Question: I am preparing a chart in Javascript.
I have an array element named
this groupedweek is derived from JSON data. Now i am having it in form of child arrays like this: 'groupedByWeek = Object { 1: Array[4], 2: Array[7], 3: Array[3] }'
screenshot of console is here:

Now i want to parse each of elements for graph, for the following code:
'''
function increment(){
var i = groupedByWeek[1];
barChart1.parse(i,"json");
for (; i <= groupedByWeek.length; i++){
barChart1.parse(i,"json");
}
}
'''
and
'''
<input type="button" onClick="increment()" value="Next"/>
'''
but this is not working!
Infact nothing is working out inside 'for loop' while i am doing 'console.log()'
If i am doing like this then it's working for 1st elemnt only!!:
'''
var i = groupedByWeek[1];
barChart1.parse(i,"json");
'''
please give me a hint how to work it out!
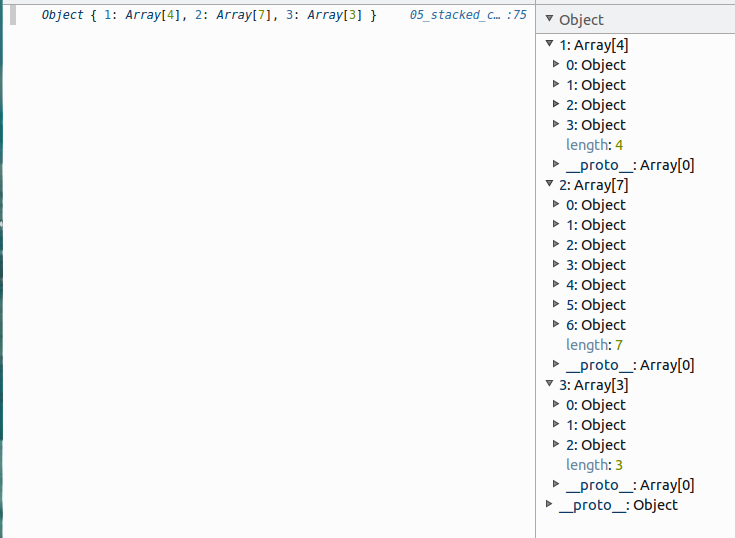
Answer: You have several problems:
- - 'length''legnth'
You should be attempting to iterate through your object, rather than an Array. So you would do something along these lines:
'''
for(var index in object) {
// Do something.
}
'''
'''
$.each(object, function(index, value) {
// Do something.
});
'''
I believe that was your original goal, iterate your object not a collection of the items.